Question: I'm trying to catch click on the "Add new record" button in Kendo Data Grid.
I tried to find this in documentation but without luck (I found how to catch click on detail button).
How can i do it please?
I don't want to trigger adding new row but i want to redirect user on new page.
Thanks for any advice.

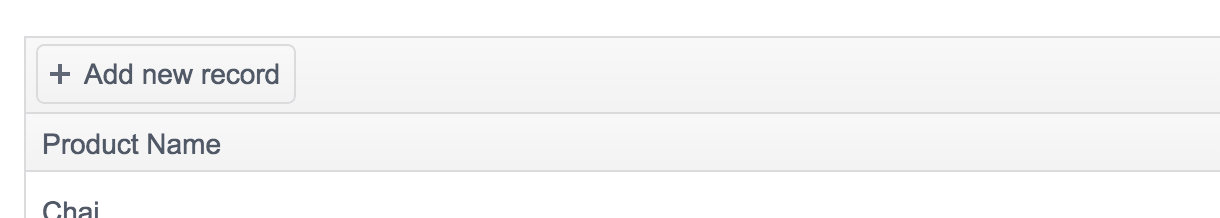
Answer: You can catch the click on the "Add new record" button using the following code.
'''
$('.k-header').on('click', '.k-grid-add', function() {
alert("Forward to Stackoverflow");
window.location.replace("http://stackoverflow.com");
});
'''